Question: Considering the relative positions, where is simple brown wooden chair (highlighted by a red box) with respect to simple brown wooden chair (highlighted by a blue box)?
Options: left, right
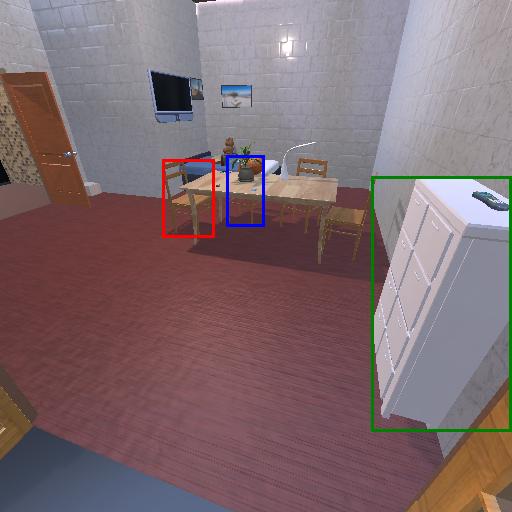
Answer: left